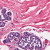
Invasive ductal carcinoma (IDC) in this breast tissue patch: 0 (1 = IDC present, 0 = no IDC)